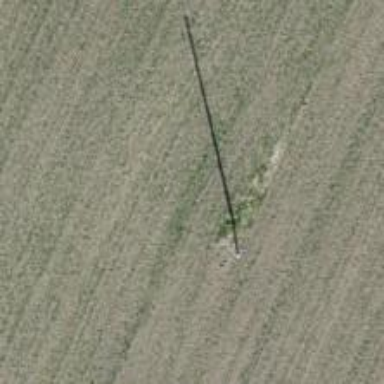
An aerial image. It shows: Power pole.